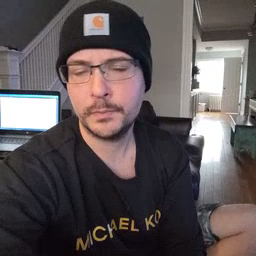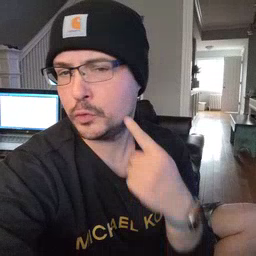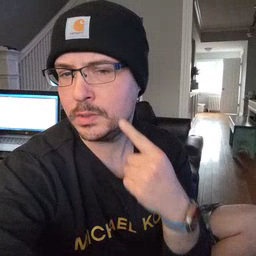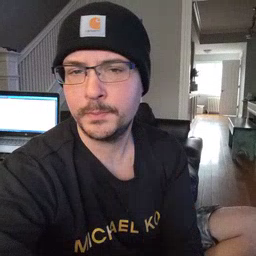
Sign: cheek